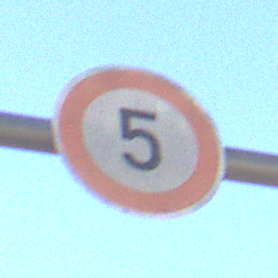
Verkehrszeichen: Geschwindigkeit5
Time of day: MorningAfternoon
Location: Outdoor (Nature)
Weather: Clear
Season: Winter
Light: Natural